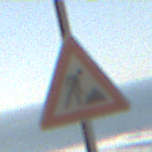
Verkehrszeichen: Arbeitsstelle
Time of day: MorningAfternoon
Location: Outdoor (Urban)
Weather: Clear
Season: NotSpecified
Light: Natural